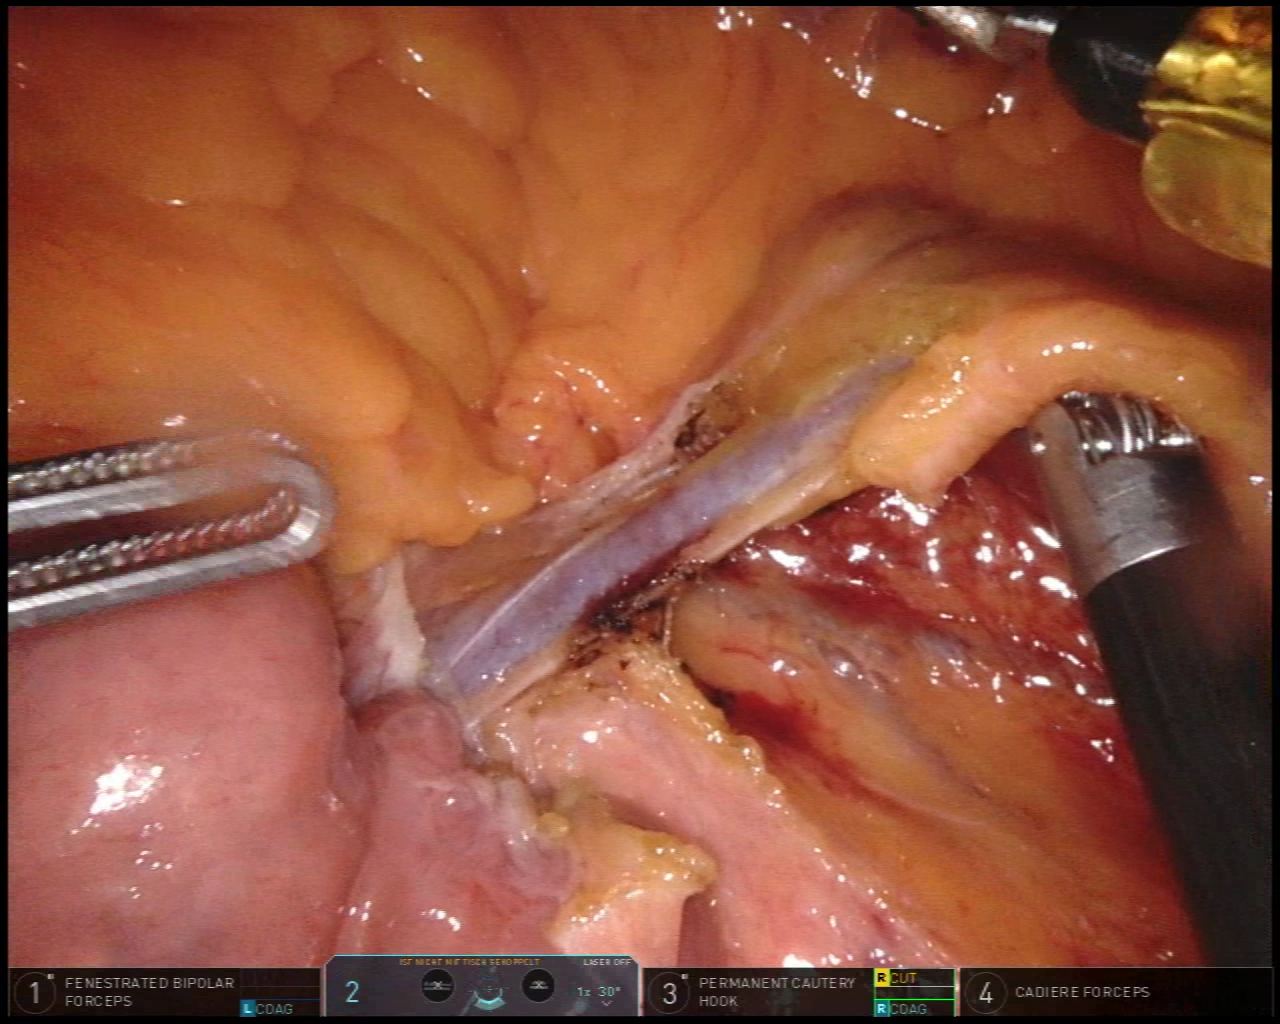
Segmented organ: intestinal_veins
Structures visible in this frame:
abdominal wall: no
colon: no
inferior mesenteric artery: no
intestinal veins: yes
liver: no
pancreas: no
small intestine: yes
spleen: no
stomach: no
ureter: no
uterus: no
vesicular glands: no